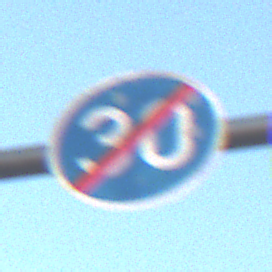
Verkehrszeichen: EndeMindestgeschwindigkeit
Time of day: SunriseSunset
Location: Outdoor (Nature)
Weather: Clear
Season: NotSpecified
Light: Natural